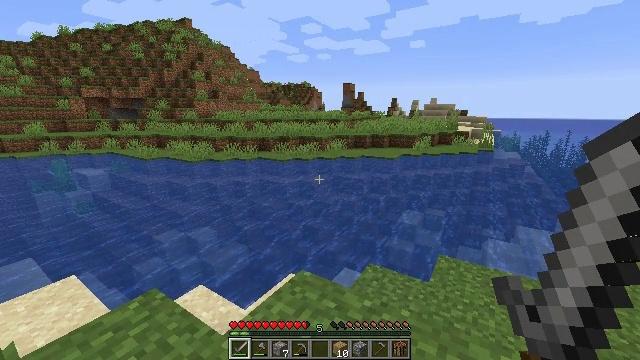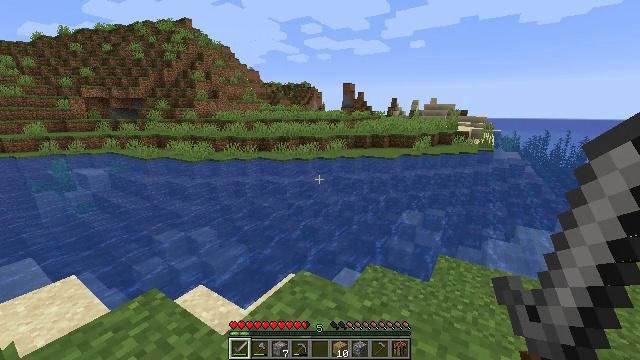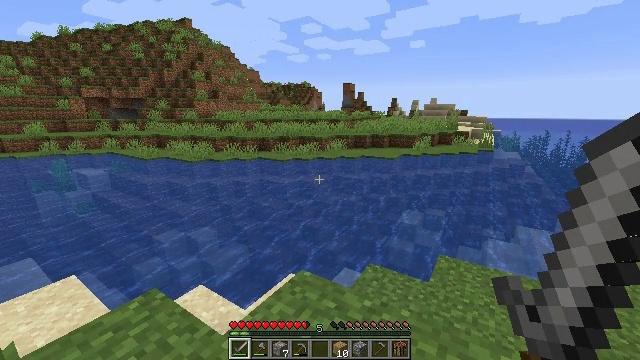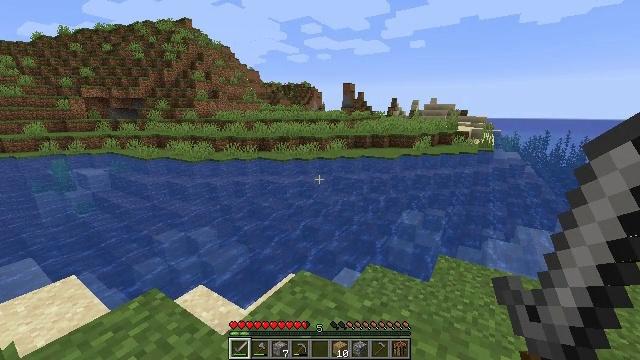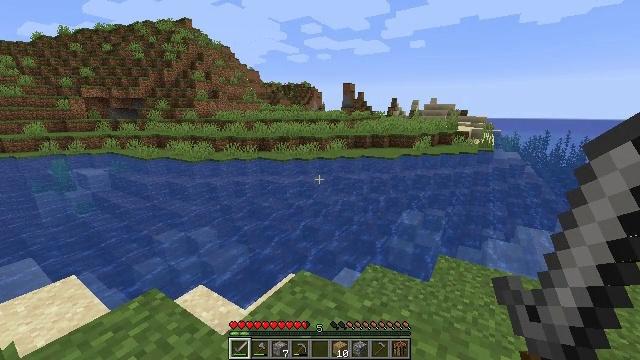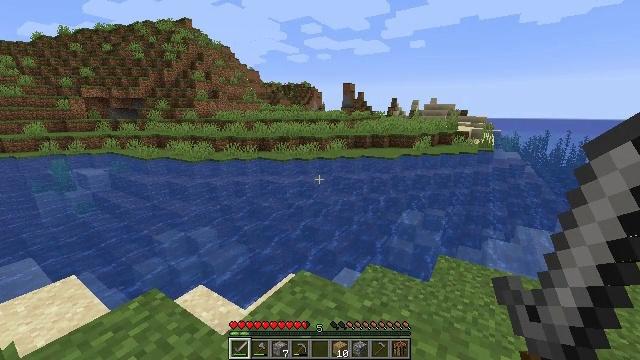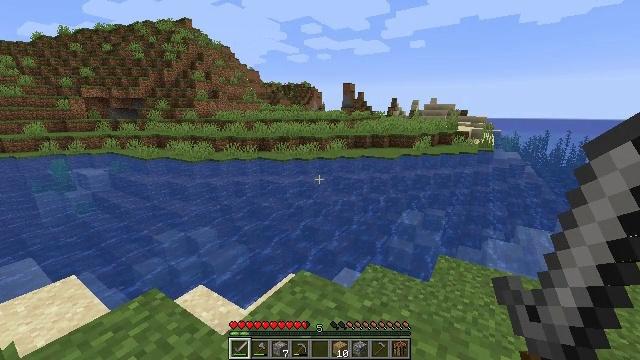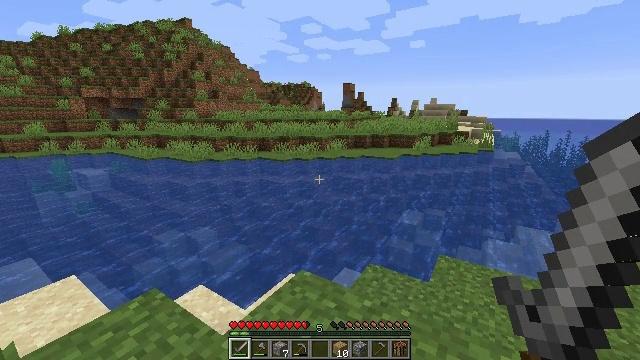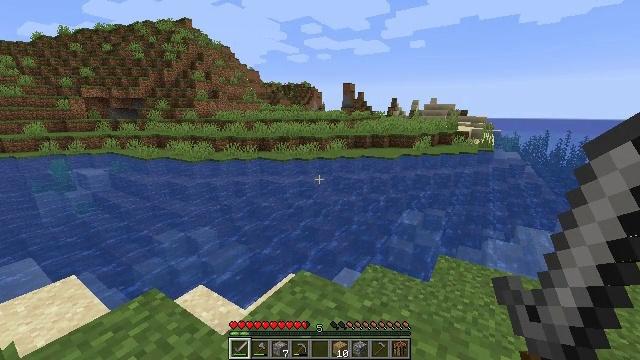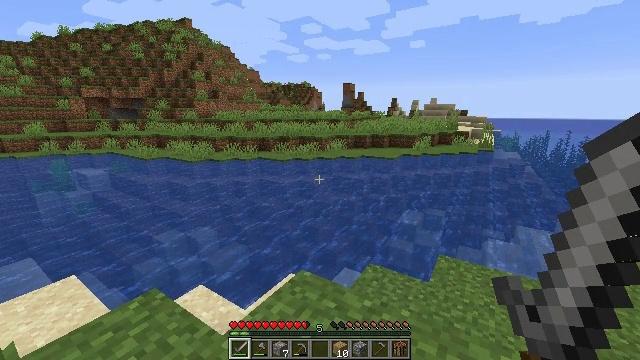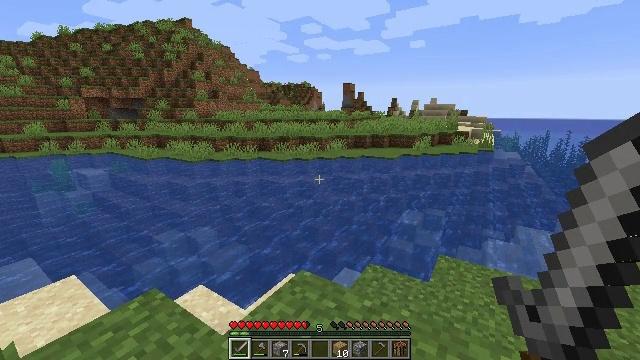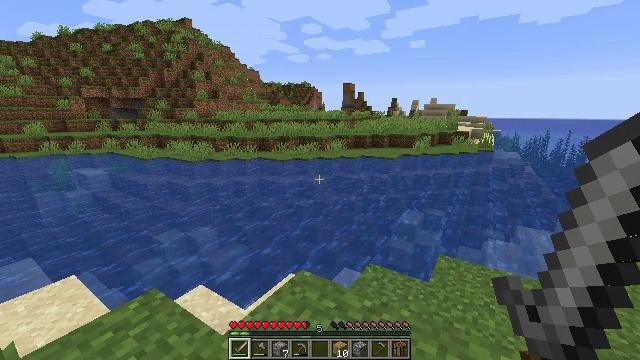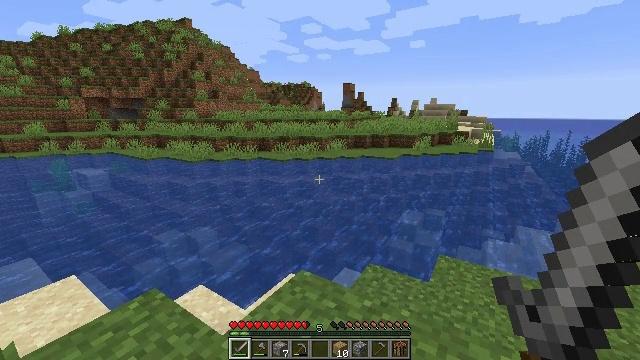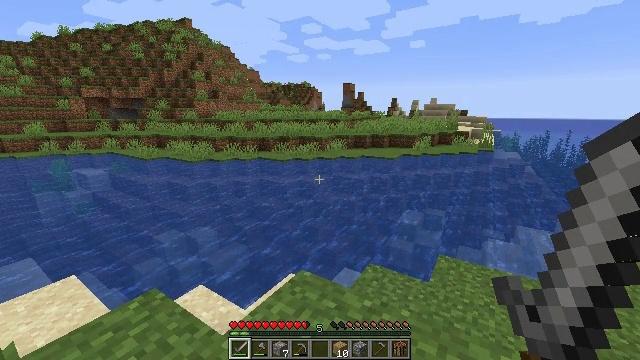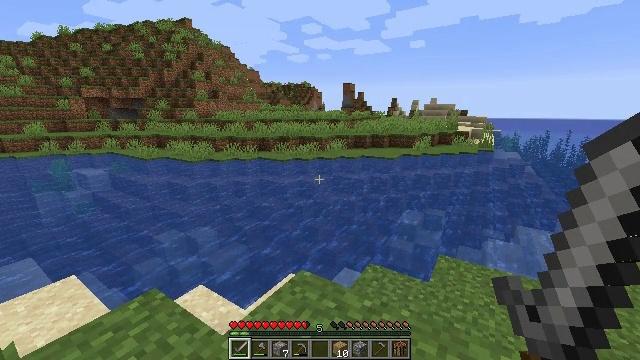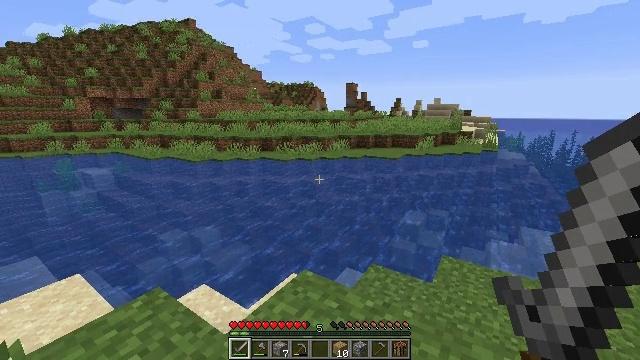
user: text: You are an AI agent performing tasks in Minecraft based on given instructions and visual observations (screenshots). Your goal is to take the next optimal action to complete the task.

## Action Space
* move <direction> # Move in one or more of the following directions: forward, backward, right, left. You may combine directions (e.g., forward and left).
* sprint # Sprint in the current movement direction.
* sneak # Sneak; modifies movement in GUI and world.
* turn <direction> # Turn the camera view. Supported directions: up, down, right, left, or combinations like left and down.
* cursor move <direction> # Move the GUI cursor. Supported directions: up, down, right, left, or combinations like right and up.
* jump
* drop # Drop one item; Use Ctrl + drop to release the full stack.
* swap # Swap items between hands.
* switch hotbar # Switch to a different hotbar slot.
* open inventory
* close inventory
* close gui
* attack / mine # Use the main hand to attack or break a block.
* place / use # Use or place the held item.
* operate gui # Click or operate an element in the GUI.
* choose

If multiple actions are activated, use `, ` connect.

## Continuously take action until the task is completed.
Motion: motion action
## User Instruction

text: Harvest sugar cane from the plant.
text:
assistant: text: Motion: no_op
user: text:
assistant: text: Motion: no_op
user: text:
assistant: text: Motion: no_op
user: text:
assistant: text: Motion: no_op
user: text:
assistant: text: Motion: no_op
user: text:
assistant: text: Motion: no_op
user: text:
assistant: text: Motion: no_op
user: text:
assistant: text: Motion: no_op
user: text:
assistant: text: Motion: no_op
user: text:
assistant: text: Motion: no_op
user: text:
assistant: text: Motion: no_op
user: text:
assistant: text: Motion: no_op
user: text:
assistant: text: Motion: no_op
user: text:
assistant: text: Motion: no_op
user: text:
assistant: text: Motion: no_op
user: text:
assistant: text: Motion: turn left
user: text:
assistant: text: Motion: move forward, turn left and up
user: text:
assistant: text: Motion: move forward, turn left and up
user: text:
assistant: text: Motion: move forward, turn left and up
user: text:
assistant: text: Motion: move forward, turn left
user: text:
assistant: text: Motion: move forward, turn left
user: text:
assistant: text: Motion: move forward, turn left
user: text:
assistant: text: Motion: move forward
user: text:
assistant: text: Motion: move forward
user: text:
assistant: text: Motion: move forward
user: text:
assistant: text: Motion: move forward
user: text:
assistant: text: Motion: move forward
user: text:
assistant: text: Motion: no_op
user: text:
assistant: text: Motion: no_op
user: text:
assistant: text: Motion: no_op